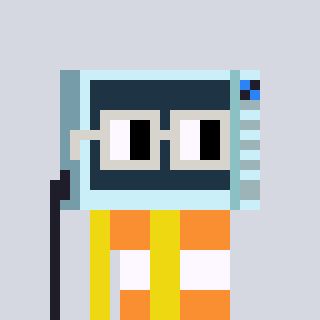
a pixel art character with square light gray glasses, a microwave-shaped head and a yellow-colored body on a cool background